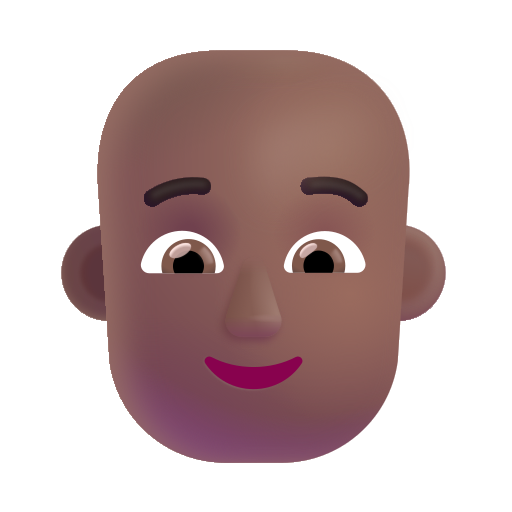
person bald color  dark